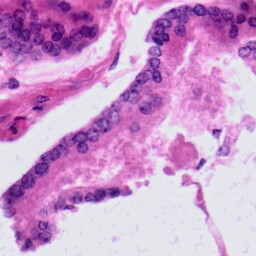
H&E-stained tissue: Prostate